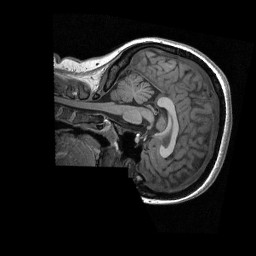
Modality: T1w
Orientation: sagittal
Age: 23
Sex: female
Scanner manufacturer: siemens
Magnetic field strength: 3 T
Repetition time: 2.3 s
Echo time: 0.00298 s